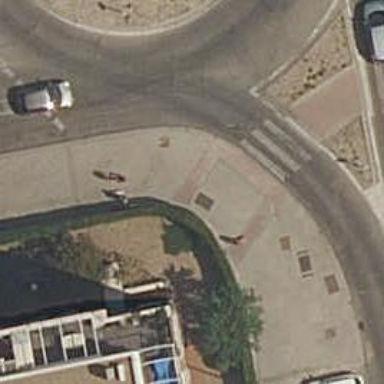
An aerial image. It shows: Zebra crossing on footway.